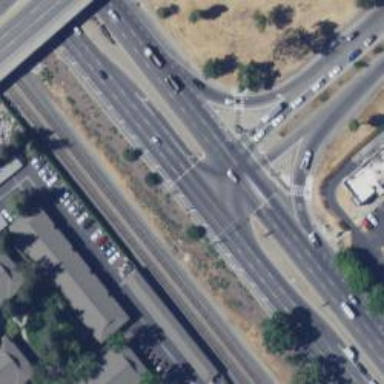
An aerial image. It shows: Trunk link highway.